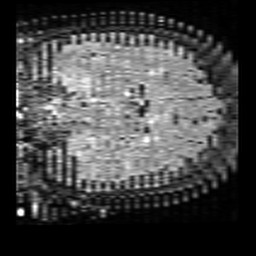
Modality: FLAIR
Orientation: coronal
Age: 36
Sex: female
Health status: healthy
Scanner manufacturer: siemens
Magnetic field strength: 3 T
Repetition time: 9 s
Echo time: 0.088 s